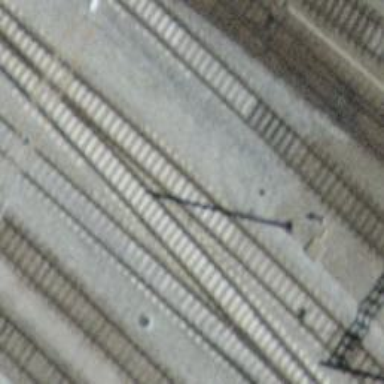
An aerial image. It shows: Rail siding with electrified tracks using contact line.